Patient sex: F
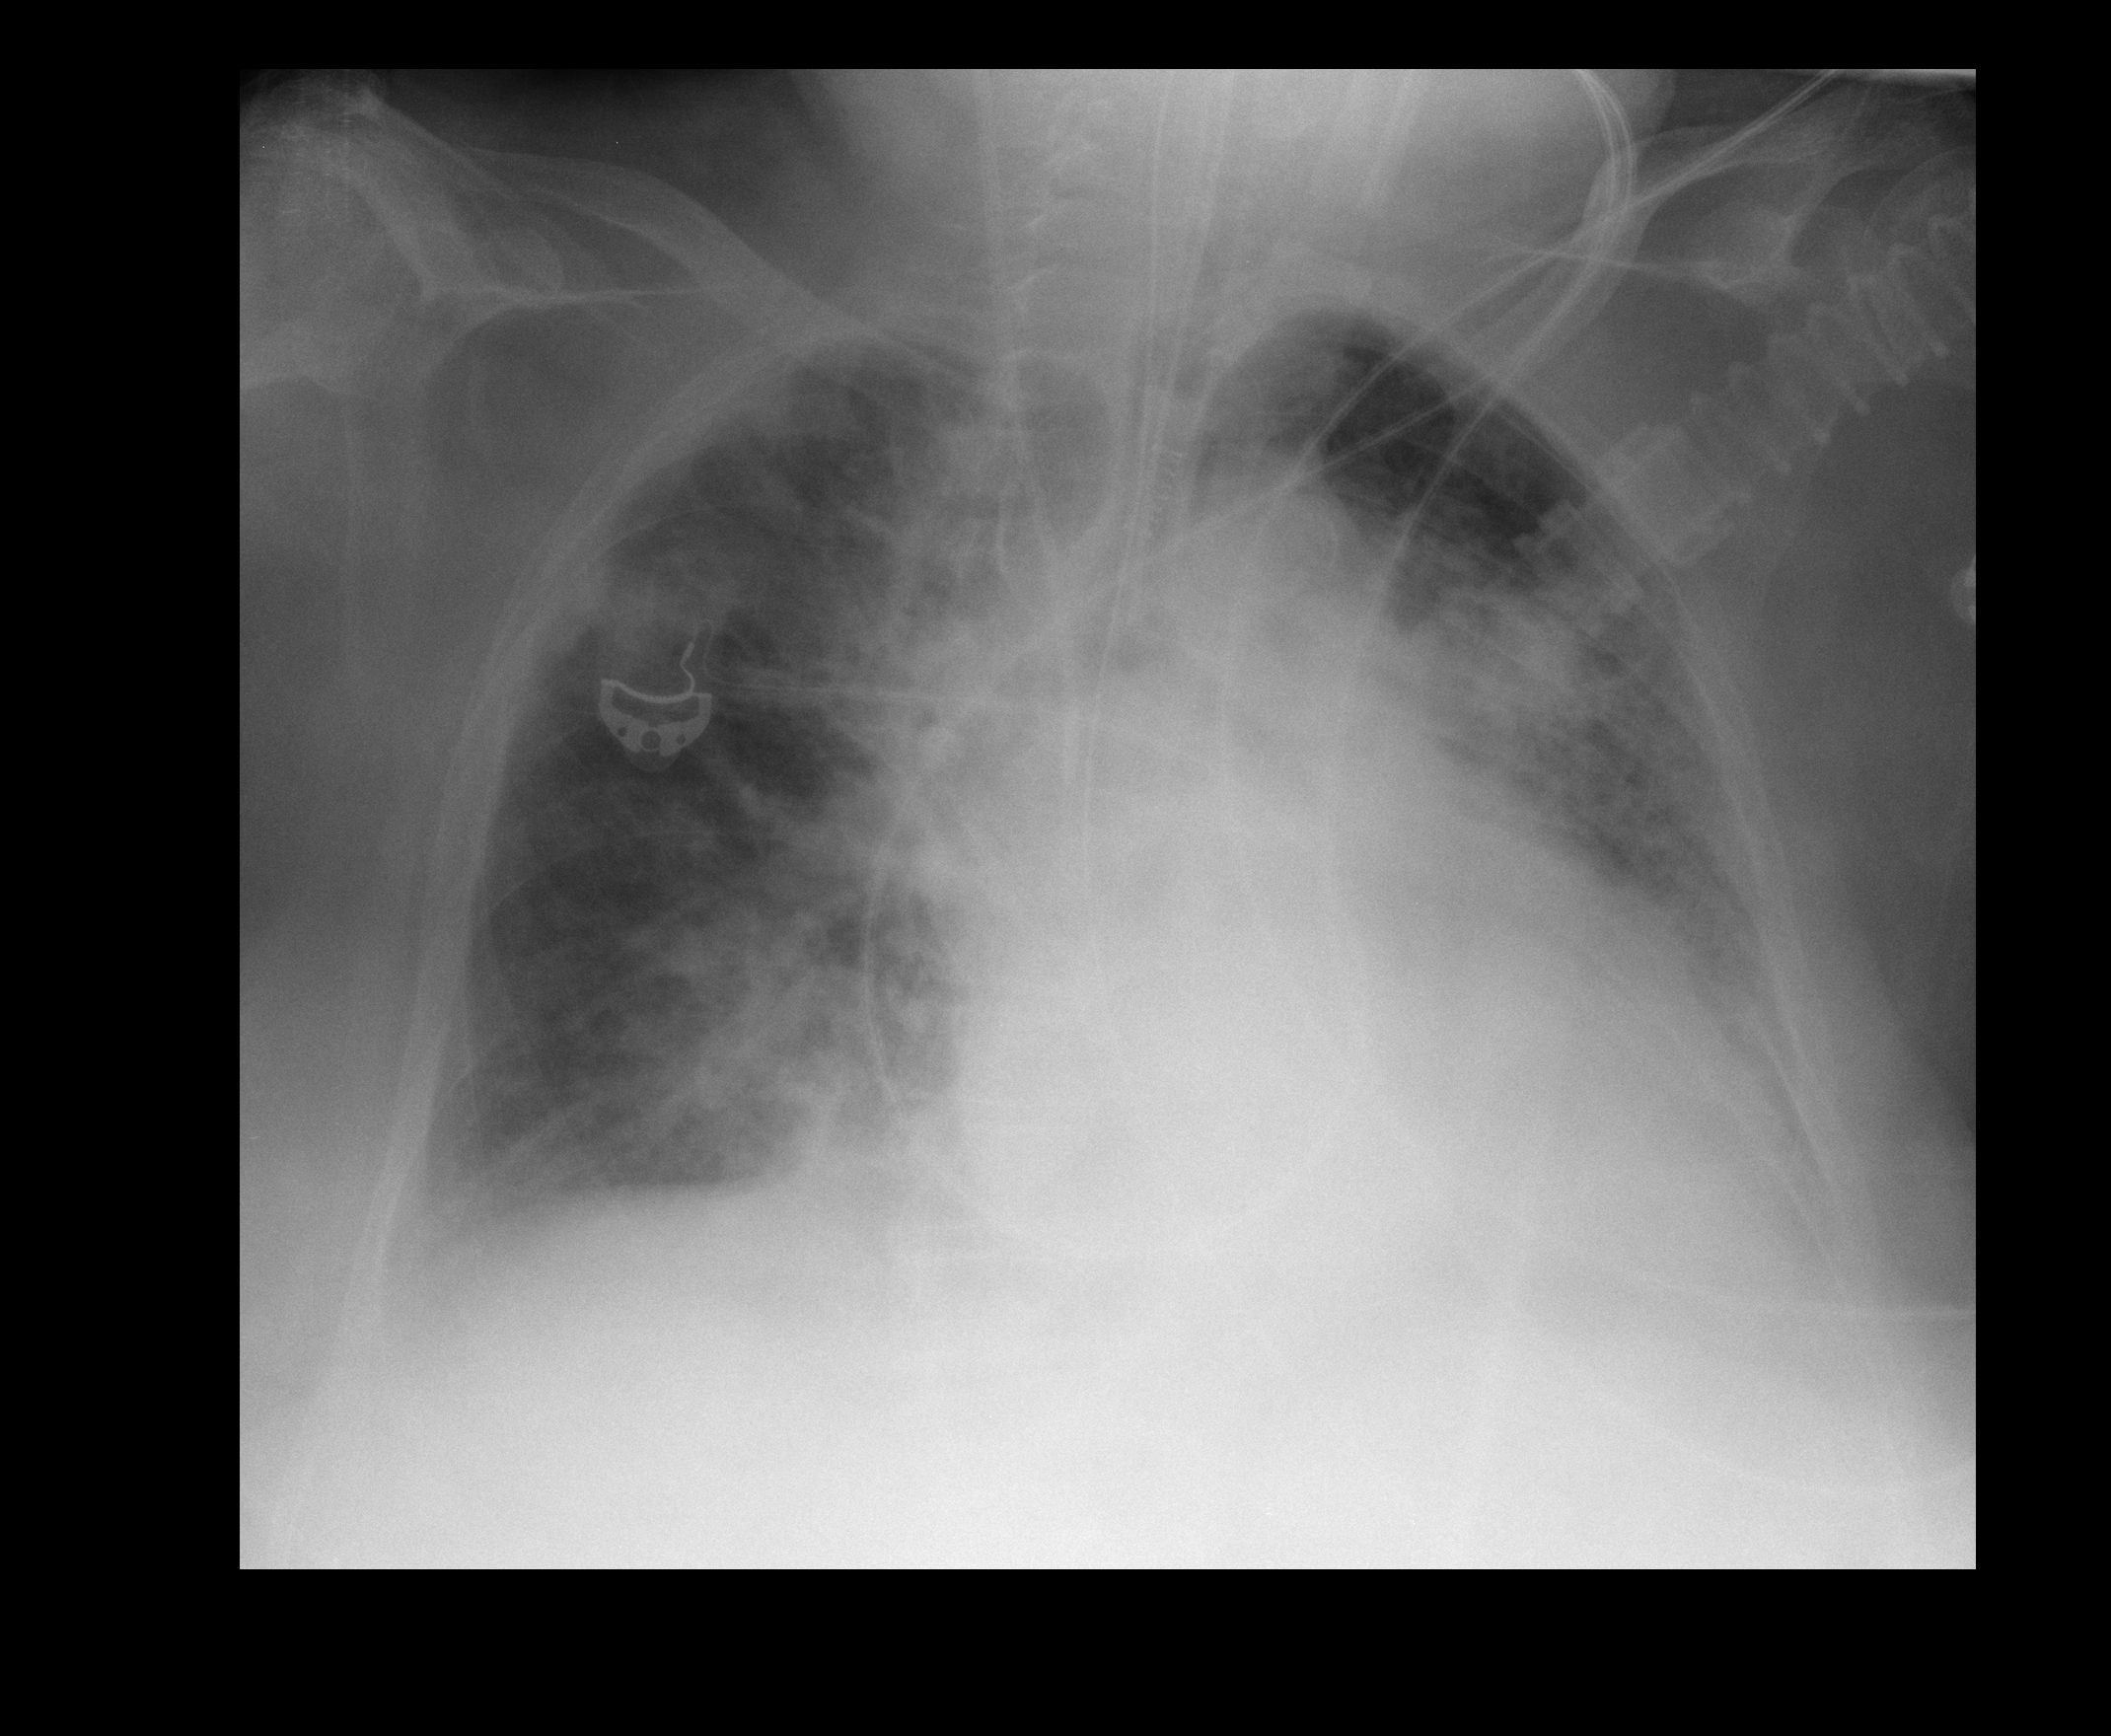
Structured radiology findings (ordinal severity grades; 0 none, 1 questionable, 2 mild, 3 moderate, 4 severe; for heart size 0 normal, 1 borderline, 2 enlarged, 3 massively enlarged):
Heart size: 3
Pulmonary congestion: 2
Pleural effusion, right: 1
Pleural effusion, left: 2
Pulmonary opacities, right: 3
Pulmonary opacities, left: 3
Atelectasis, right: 2
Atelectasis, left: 2